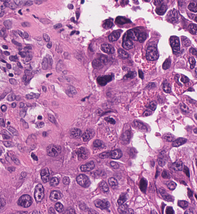
Tumor epithelial tissue: yes
Tumor-associated stroma tissue: no
Normal tissue: no